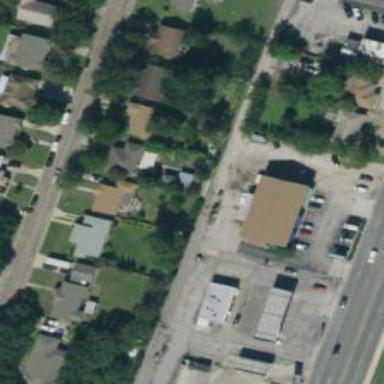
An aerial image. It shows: Alleyway designated as service road.